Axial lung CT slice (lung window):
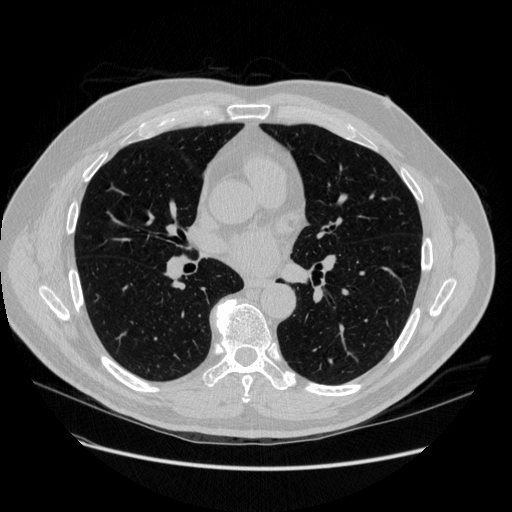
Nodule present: no